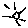
Label: sun